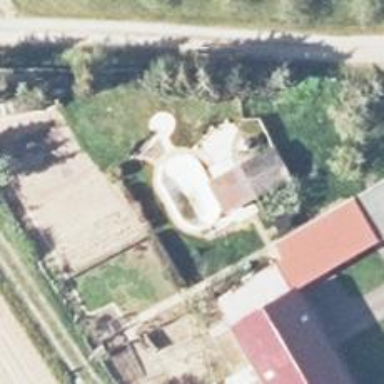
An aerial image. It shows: Swimming pool located in leisure land.